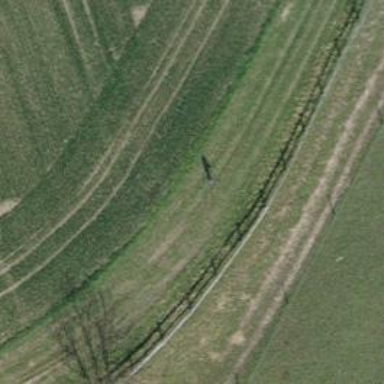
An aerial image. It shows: Path covered with grass.